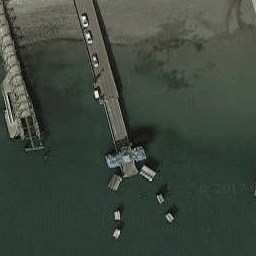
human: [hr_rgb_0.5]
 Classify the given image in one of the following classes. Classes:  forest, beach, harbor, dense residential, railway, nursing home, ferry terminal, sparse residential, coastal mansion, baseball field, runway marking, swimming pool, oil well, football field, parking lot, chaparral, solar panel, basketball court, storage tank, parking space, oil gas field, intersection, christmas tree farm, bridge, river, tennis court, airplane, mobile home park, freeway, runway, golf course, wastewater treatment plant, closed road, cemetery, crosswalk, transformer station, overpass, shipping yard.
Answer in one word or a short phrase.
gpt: ferry terminal